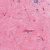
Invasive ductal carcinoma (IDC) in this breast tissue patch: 0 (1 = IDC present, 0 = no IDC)